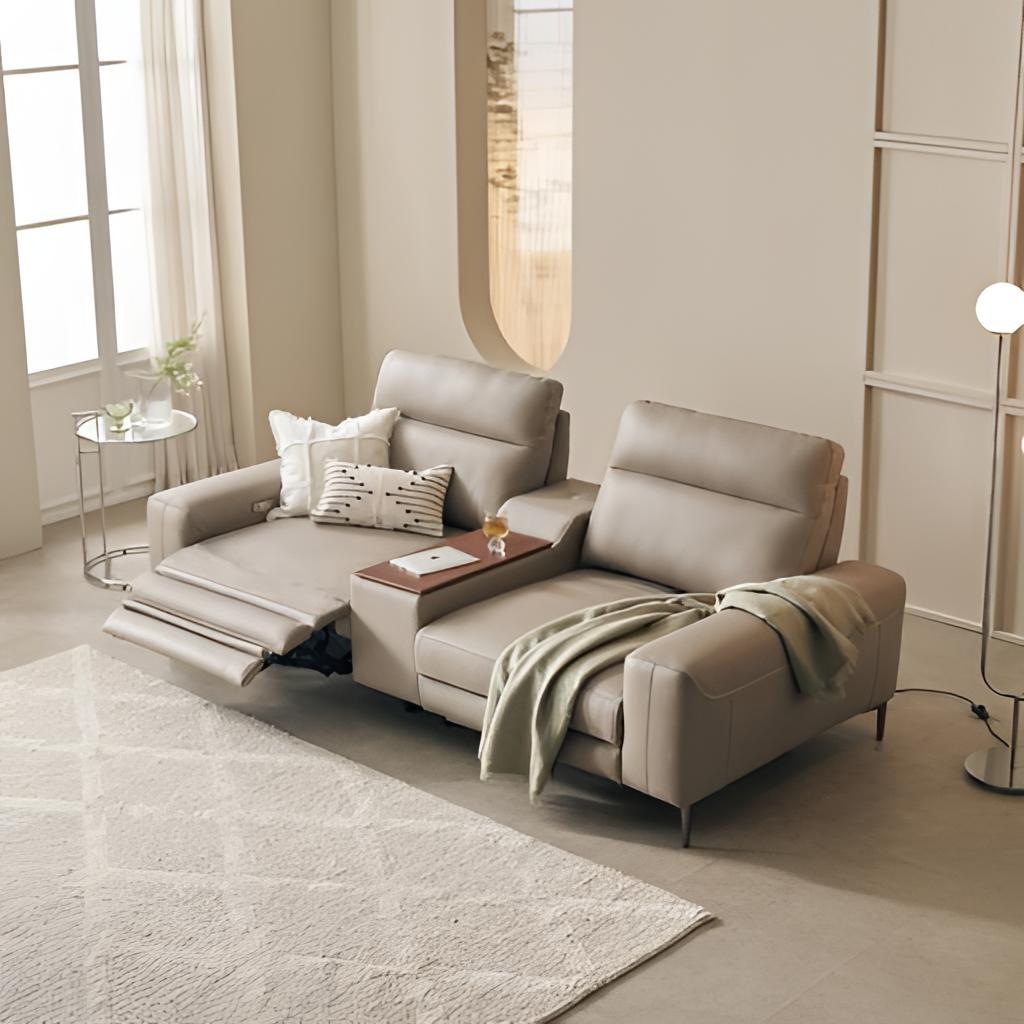
leather recliner sofa, living room, contemporary, gray tile flooring, with large square pattern, paint wallpaper, with solid pattern